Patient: sex F, age 43
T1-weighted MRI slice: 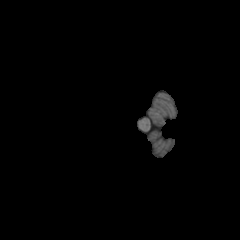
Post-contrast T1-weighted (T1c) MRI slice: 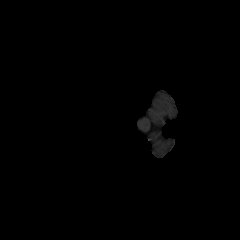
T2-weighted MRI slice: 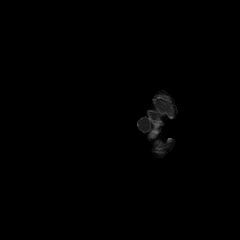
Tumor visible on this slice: no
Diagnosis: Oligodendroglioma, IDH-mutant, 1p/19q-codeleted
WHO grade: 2